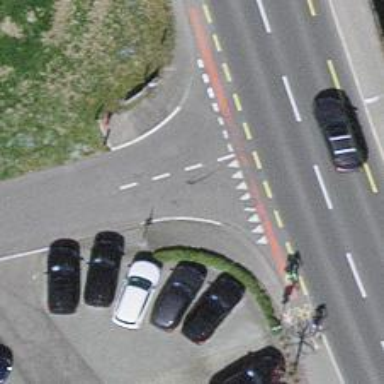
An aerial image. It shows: Unmarked crossing on the road.